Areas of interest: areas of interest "Business Office Building"
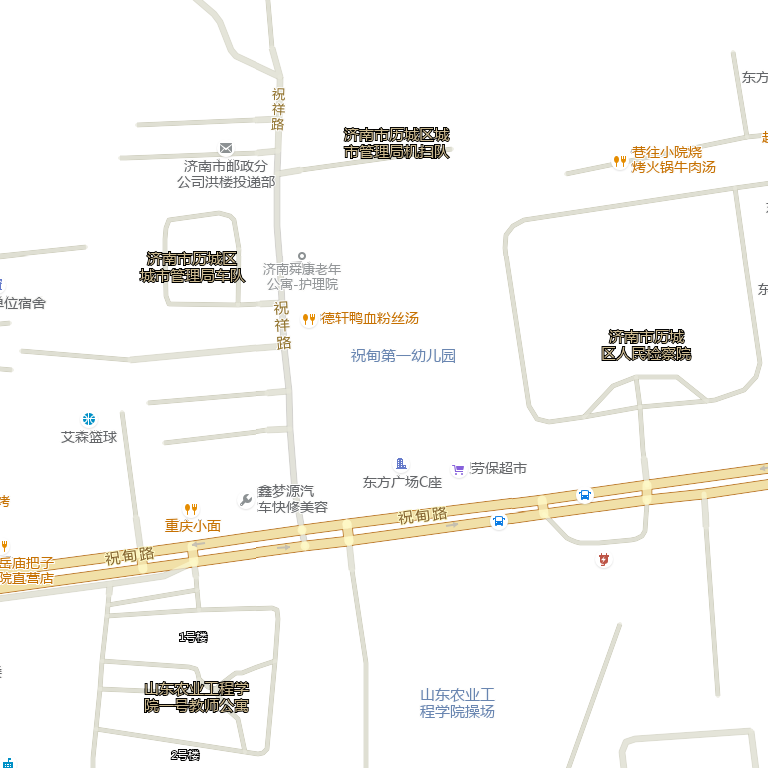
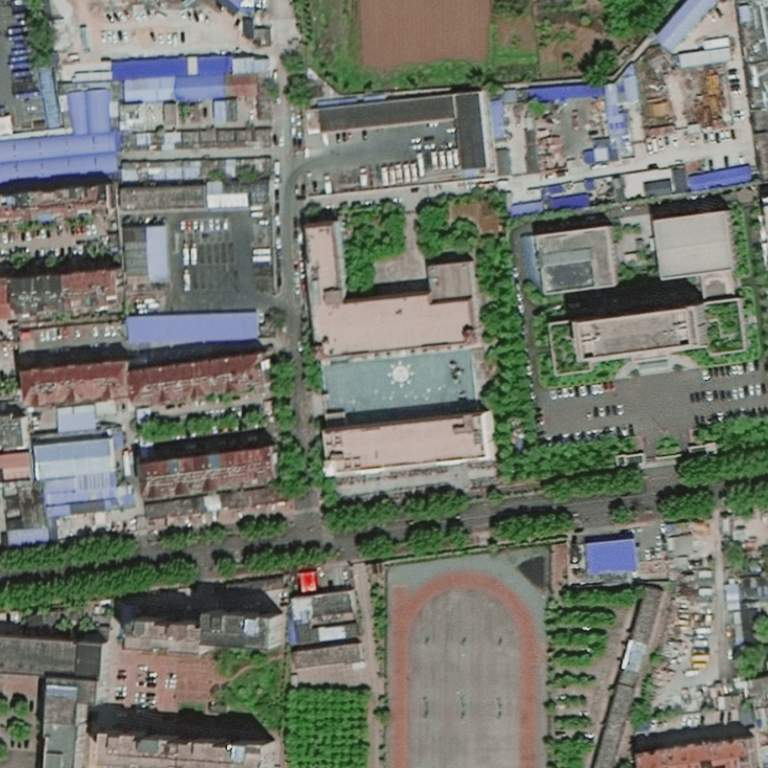